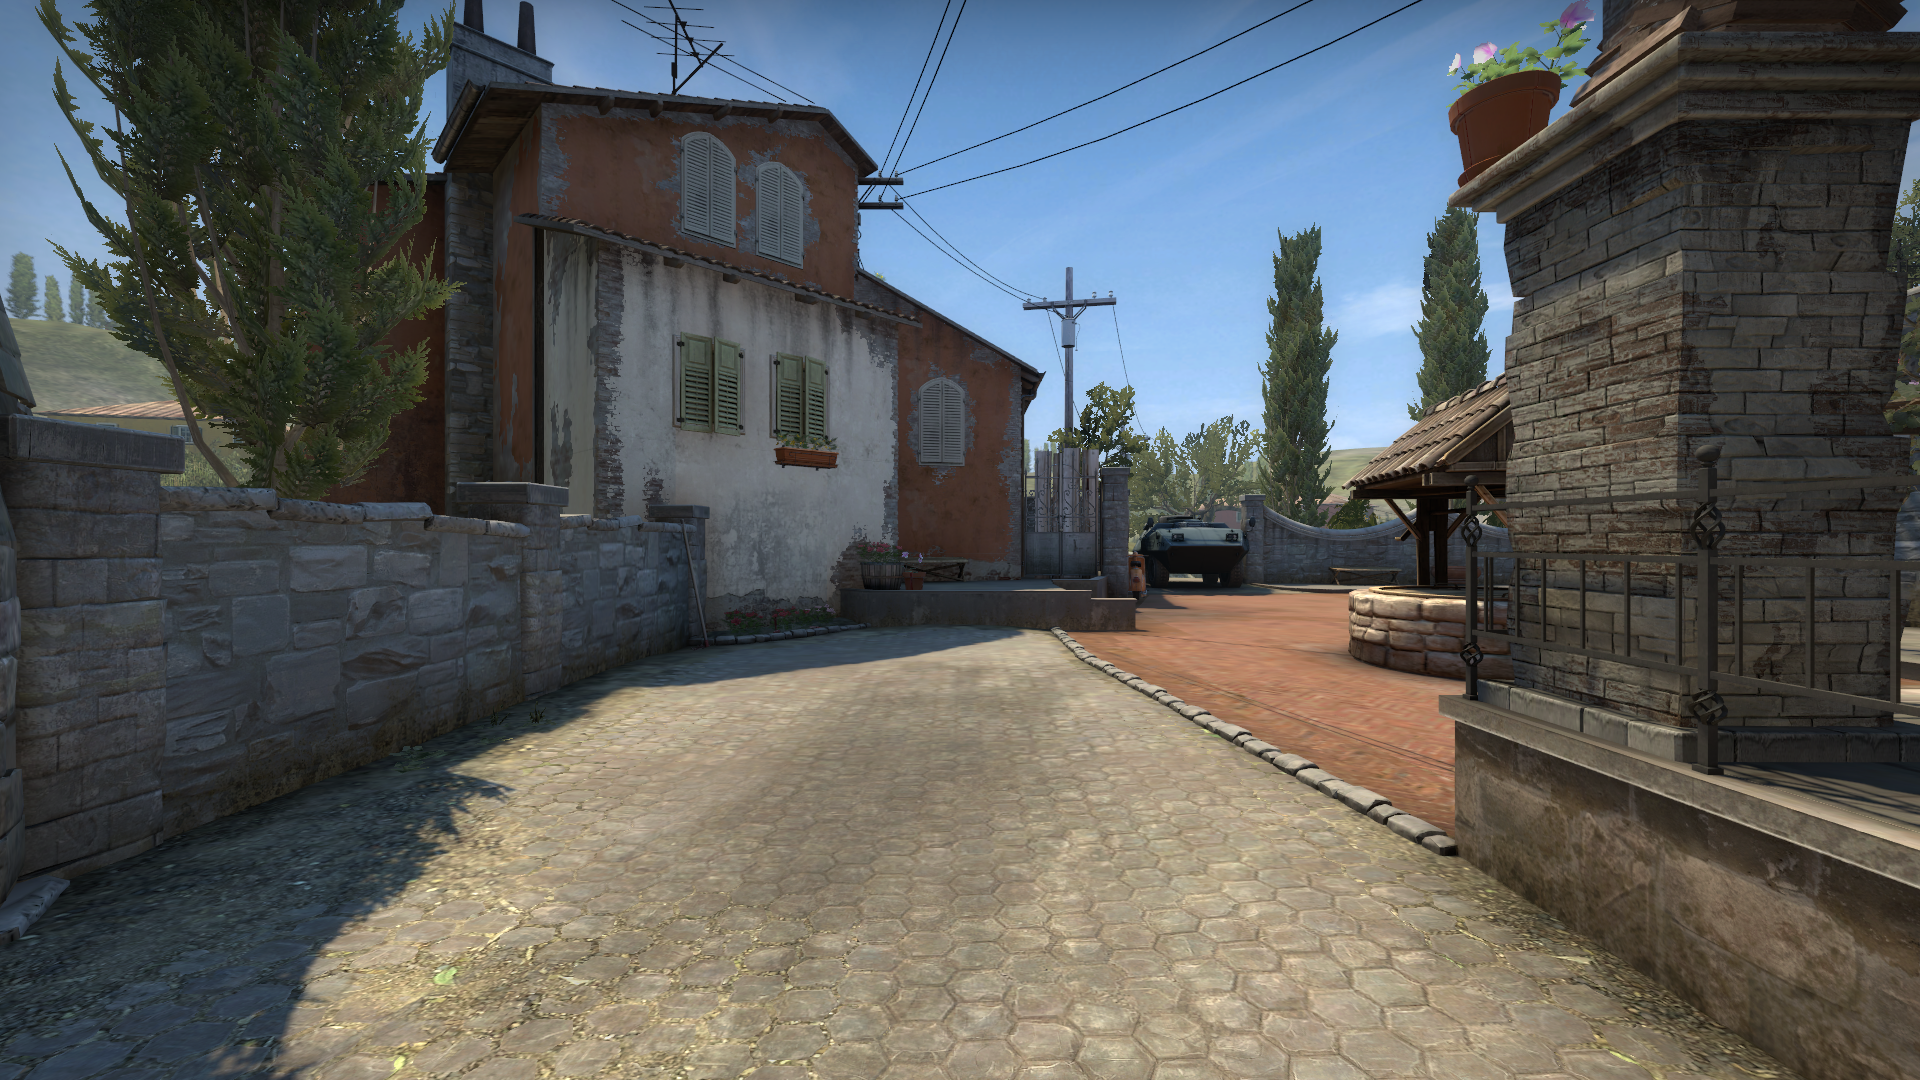
Map: de_inferno